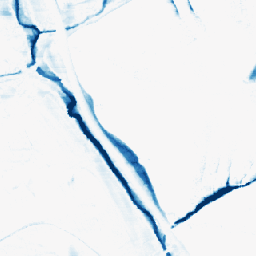
Category: morphological
Decomposition family: morphological_rect
Decomposition parameters: operation: closing
width: 20
height: 5
Upsampling method: nearest
Upsampling parameters: scale: 8
Upsampling scale: 8